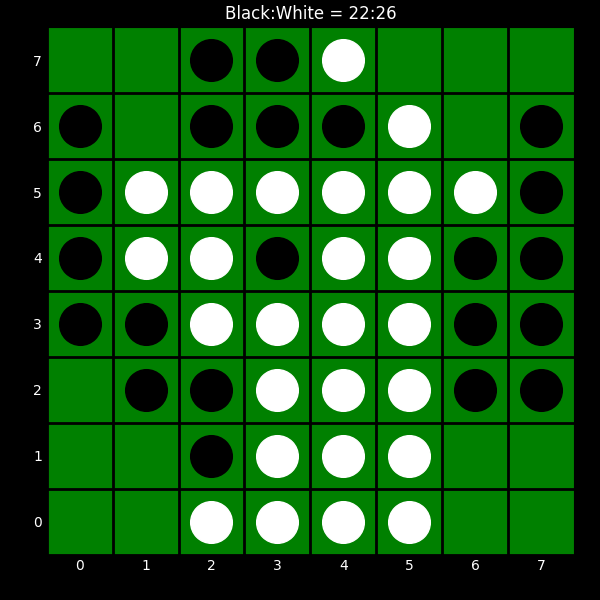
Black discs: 22
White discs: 26